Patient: sex M, age 68
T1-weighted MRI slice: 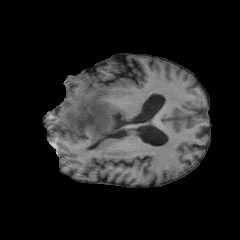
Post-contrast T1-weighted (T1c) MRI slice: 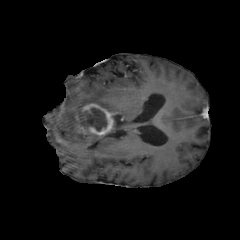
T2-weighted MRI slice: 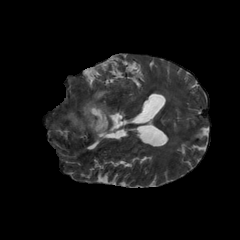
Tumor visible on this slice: yes
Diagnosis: Glioblastoma, IDH-wildtype
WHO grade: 4